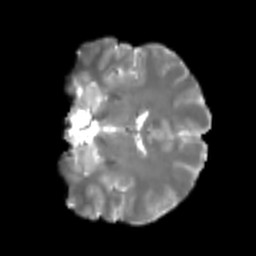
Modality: T2w
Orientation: coronal
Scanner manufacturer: siemens
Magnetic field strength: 3 T
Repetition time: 4 s
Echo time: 0.0594 s